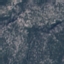
Land use / land cover: HerbaceousVegetation